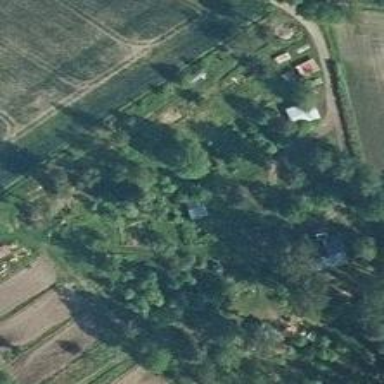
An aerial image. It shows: Farmyard area.